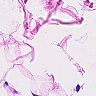
Metastatic tissue present: no